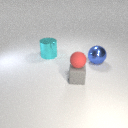
small gray rubber cube below small red rubber sphere